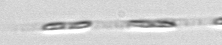
Label: Leptocylindrus